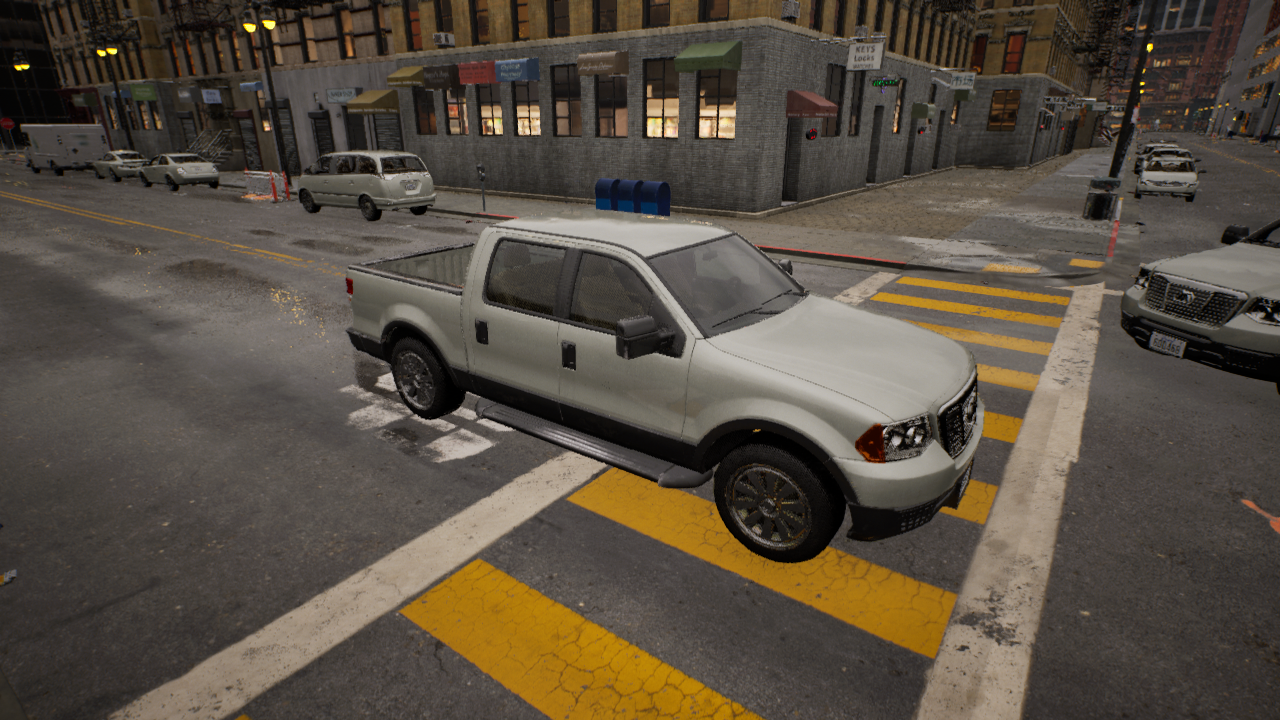
Venue: residential
Lighting: golden hour
Vehicle rig: pickup